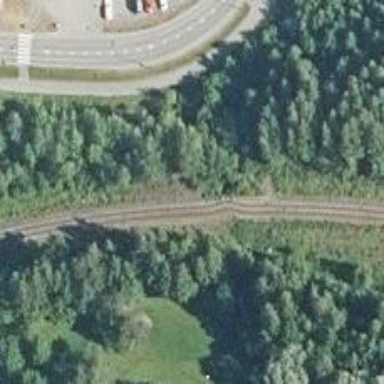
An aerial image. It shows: Continuous rail bridge over railway track.